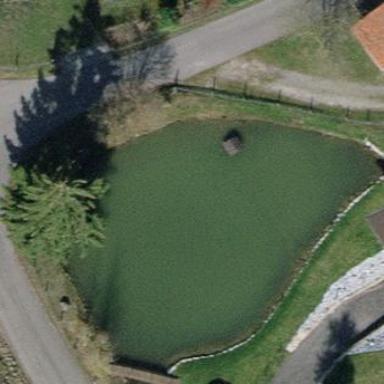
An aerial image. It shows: Serene pond surrounded by nature.